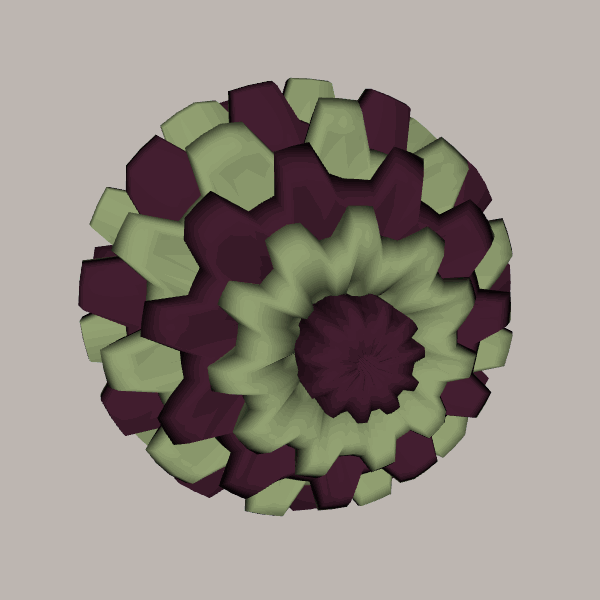
Background: light